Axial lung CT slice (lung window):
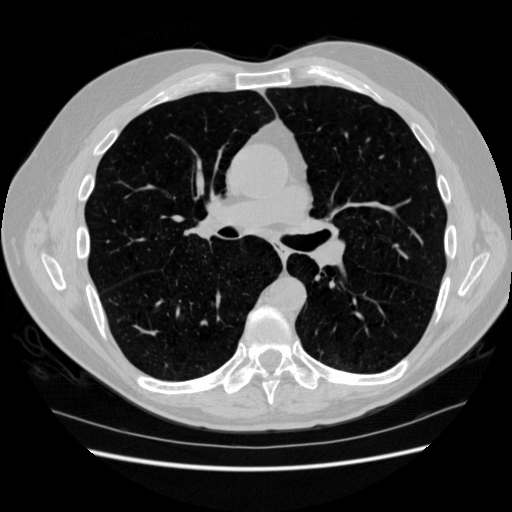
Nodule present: no